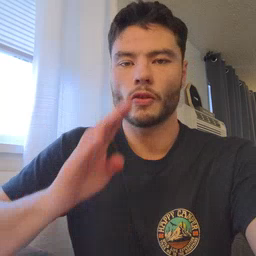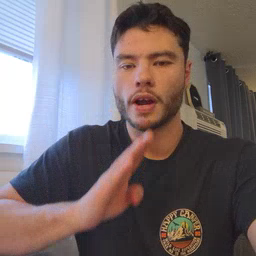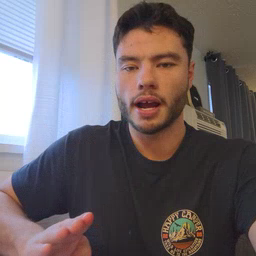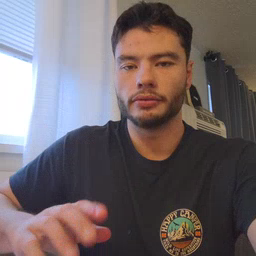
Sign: quiet